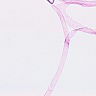
Metastatic tissue present: no